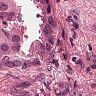
Metastatic tissue present: yes